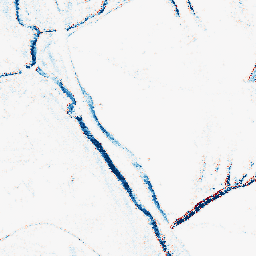
Category: morphological
Decomposition family: morphological_rect
Decomposition parameters: operation: closing
width: 10
height: 3
Upsampling method: regularized
Upsampling parameters: scale: 2
lambda_reg: 0.1
Upsampling scale: 2